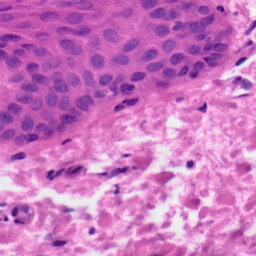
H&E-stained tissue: Skin